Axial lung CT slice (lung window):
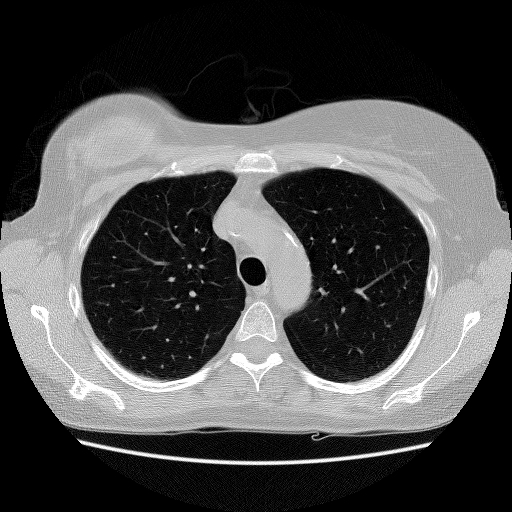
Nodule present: no